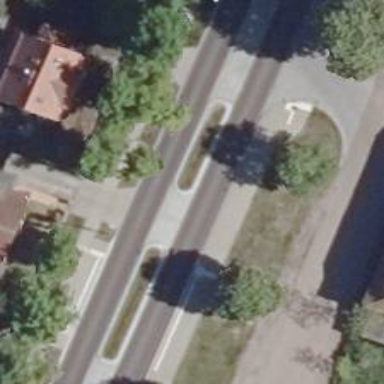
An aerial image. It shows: Primary road with asphalt surface.